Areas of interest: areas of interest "Brocade Wen Zhang Pavilion Plaza"
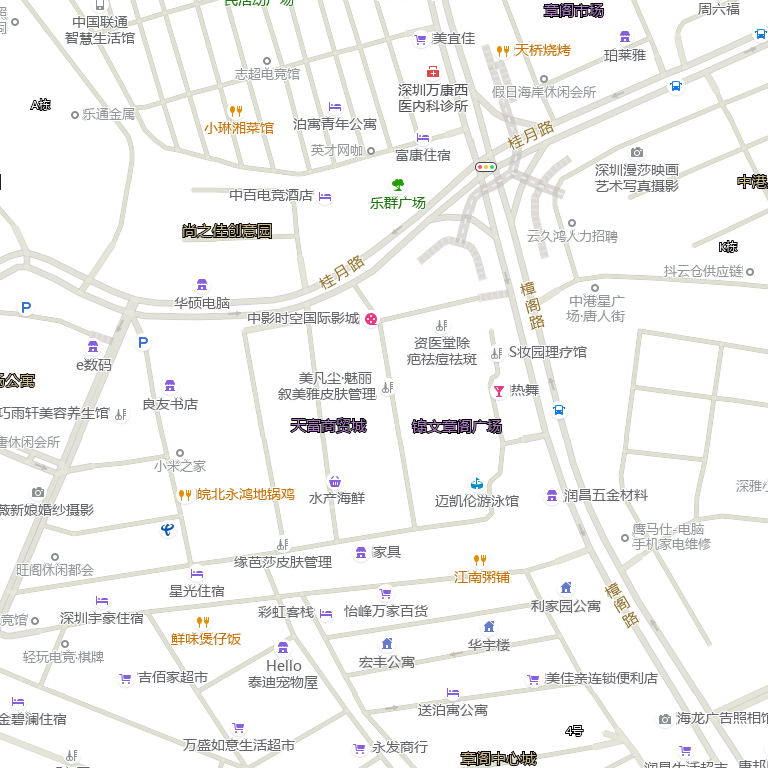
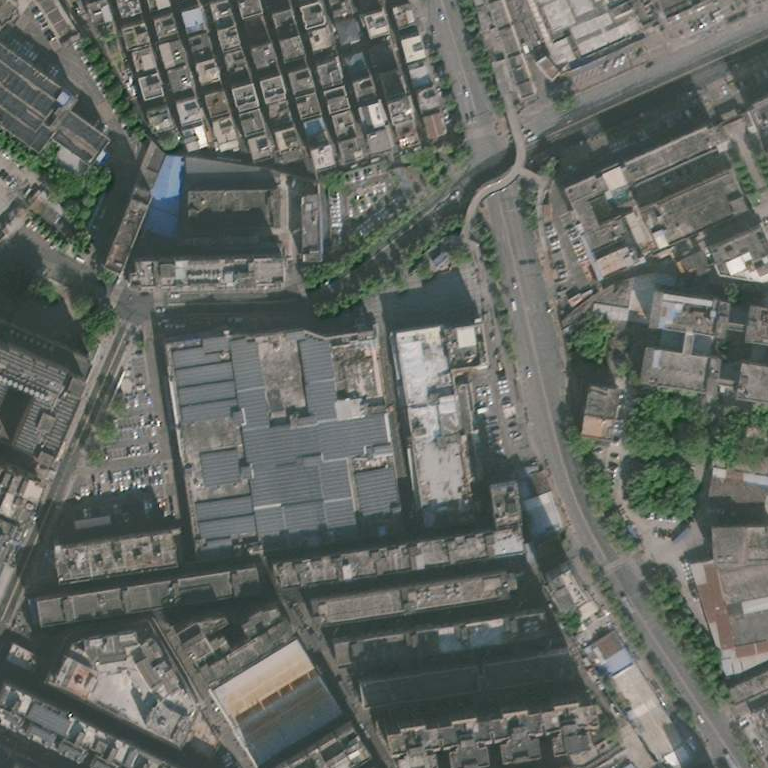